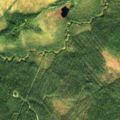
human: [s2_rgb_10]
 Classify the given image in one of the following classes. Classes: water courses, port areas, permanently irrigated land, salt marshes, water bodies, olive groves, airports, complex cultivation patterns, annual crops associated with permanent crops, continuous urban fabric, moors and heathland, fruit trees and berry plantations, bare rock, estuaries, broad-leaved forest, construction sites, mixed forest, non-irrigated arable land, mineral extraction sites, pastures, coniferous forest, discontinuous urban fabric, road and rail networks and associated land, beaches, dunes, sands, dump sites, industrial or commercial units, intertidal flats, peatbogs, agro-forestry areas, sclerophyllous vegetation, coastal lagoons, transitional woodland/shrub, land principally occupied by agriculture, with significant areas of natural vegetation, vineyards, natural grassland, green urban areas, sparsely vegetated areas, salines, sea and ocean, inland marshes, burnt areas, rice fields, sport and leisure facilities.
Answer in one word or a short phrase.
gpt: coniferous forest, peatbogs